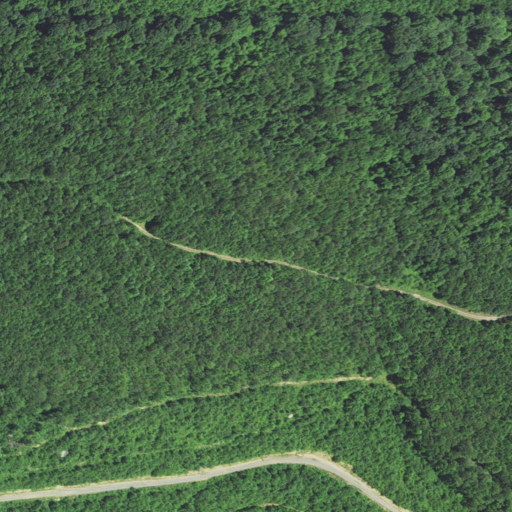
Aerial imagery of ridge(s) in West Virginia named Grassy Ridge containing deciduous forest, shrub, evergreen forest, and mixed forest